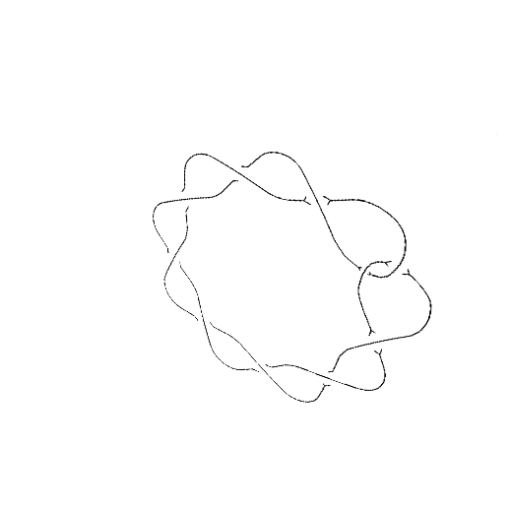
Crossing number: 10